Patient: sex M, age 61
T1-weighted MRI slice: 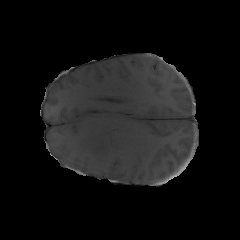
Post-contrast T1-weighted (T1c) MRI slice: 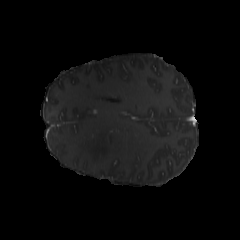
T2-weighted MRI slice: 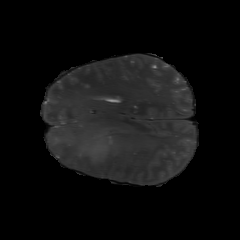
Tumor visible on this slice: yes
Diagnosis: Glioblastoma, IDH-wildtype
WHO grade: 4